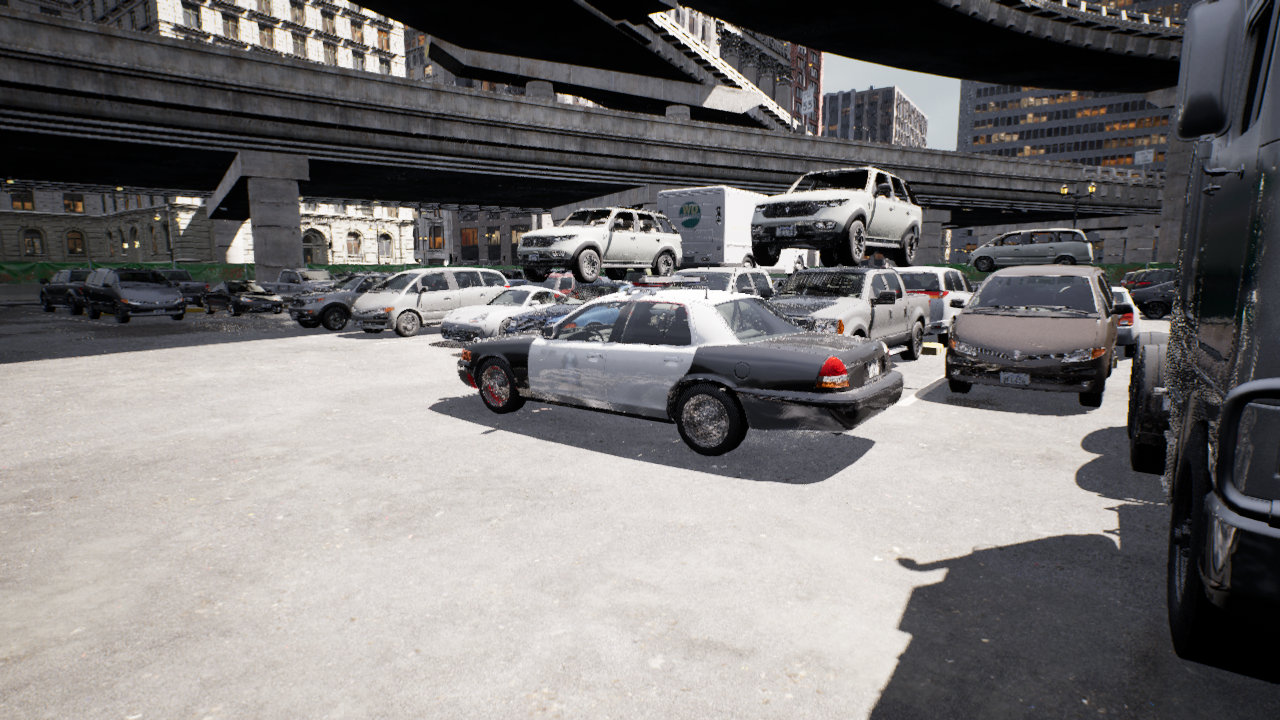
Venue: arterial
Lighting: clear day
Vehicle rig: sedan